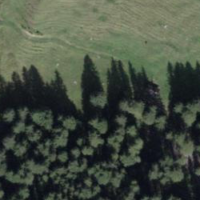
EUNIS habitat code: 43
Species observed at this site:
Regulus regulus
Petasites albus